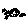
Label: moon